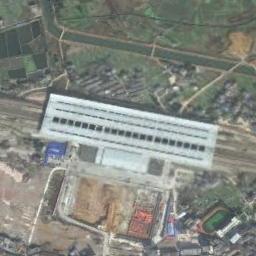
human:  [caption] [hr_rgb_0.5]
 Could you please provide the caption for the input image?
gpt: There are many buildings of different shapes beside the railway station .

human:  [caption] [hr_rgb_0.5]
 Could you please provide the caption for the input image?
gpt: The railway station has some railways and a white building and a river is next to the railway station .

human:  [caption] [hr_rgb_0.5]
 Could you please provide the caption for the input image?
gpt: The railway station is next to some buildings and grass .

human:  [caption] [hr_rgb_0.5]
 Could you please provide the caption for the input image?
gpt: There is a fully equipped railway station in the suburbs .

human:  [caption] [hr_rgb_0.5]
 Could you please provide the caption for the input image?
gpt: There are some green meadows and buildings around the railway station .